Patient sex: M
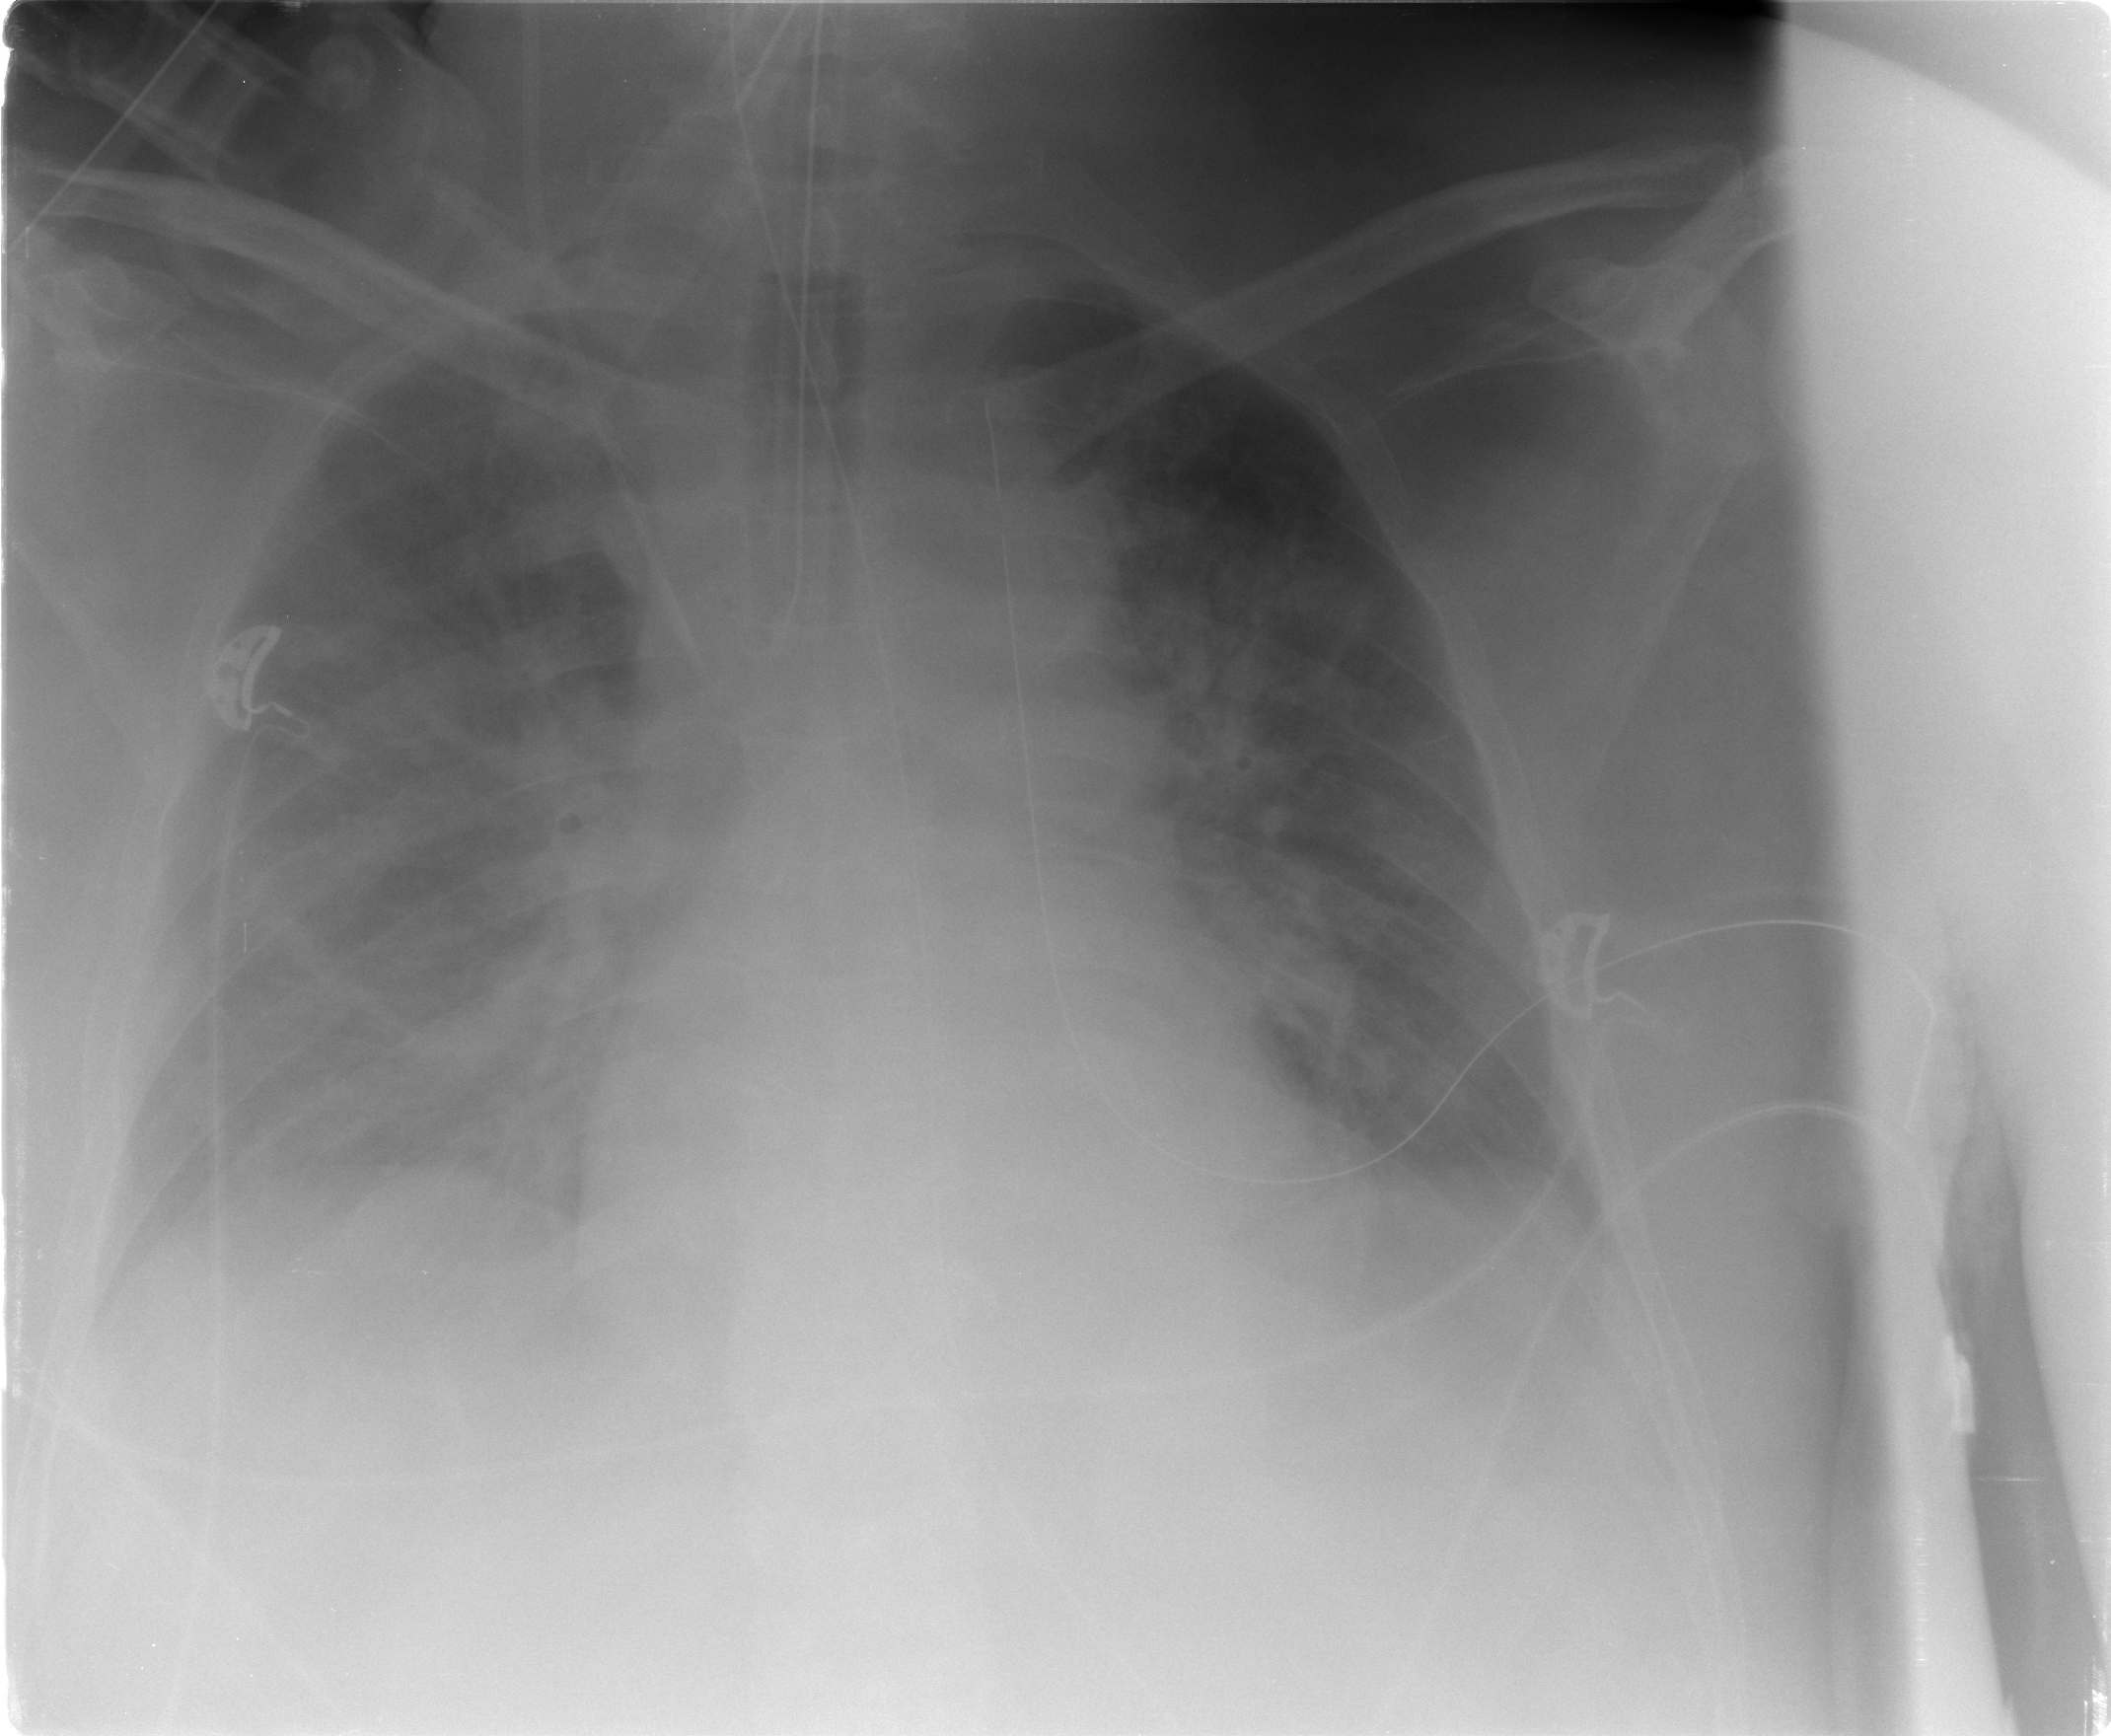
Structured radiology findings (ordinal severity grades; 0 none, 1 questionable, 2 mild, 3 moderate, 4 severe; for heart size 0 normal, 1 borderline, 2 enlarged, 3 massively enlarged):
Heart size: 0
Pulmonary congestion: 3
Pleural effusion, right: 3
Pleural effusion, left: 1
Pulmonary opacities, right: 2
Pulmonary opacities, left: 2
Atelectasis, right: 2
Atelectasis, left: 2